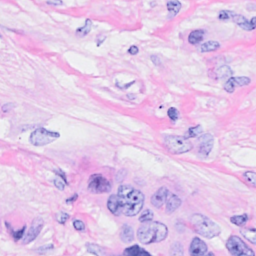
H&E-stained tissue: Breast